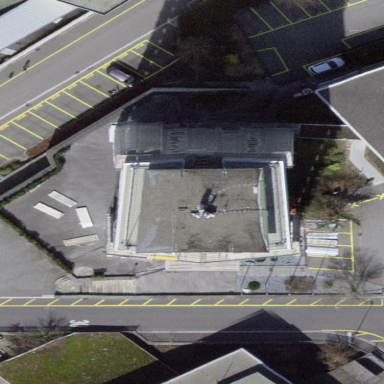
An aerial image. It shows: Building.